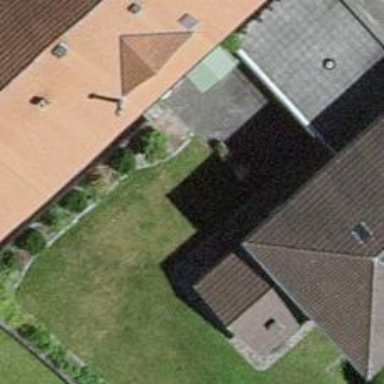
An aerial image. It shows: Residential building.